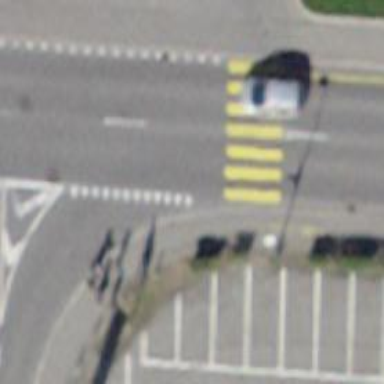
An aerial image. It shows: Uncontrolled crossing on the road.